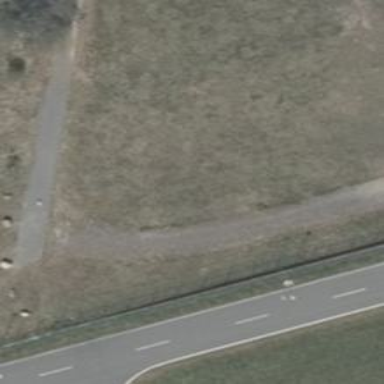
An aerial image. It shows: Service road with gravel surface.